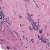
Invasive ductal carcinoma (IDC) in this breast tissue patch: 0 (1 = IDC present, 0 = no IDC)